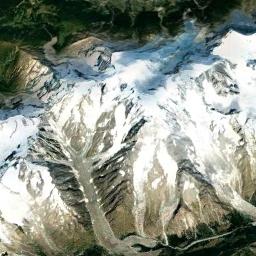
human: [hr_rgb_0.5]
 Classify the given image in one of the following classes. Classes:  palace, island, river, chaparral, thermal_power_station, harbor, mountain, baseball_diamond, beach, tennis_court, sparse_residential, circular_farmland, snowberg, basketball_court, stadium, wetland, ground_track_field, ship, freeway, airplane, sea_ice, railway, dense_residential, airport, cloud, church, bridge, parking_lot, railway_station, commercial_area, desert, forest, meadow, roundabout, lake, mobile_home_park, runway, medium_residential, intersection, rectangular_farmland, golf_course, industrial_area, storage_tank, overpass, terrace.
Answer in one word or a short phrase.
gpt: snowberg